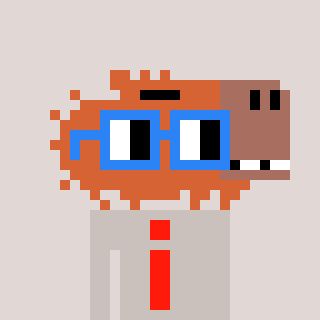
a pixel art character with square blue glasses, a capybara-shaped head and a foggrey-colored body on a warm background